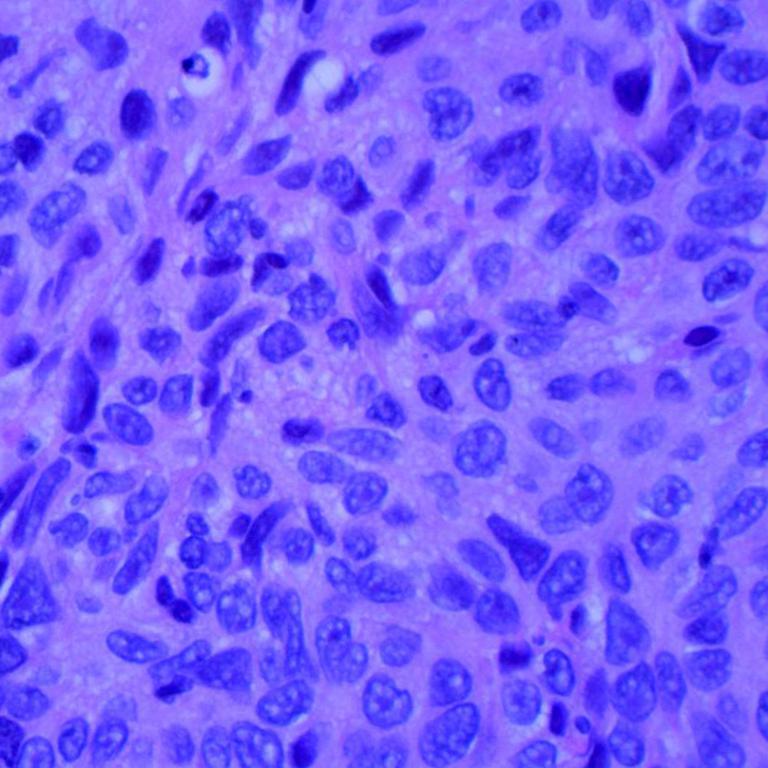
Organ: lung
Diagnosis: squamous carcinomas